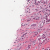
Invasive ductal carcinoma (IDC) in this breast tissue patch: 1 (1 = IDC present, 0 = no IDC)